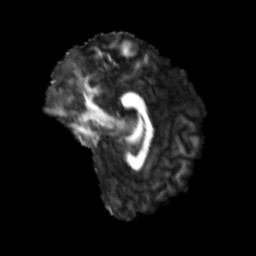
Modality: FA
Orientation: sagittal
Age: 25
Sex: male
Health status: healthy
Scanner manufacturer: siemens
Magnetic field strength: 3 T
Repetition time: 3.6 s
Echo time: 0.092 s